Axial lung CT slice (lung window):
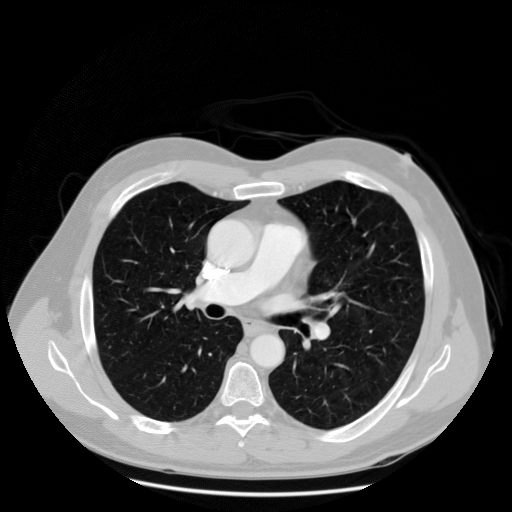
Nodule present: no